Field crop: maize
Growth stage: 2
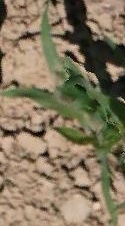
Species: maize